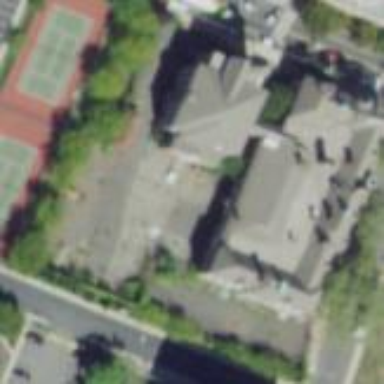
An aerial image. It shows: Dormitory building.